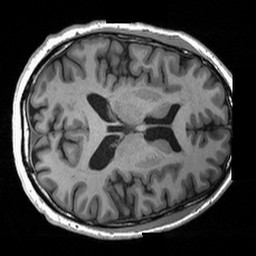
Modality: T1w
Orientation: axial
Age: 35
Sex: male
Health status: healthy
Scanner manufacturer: siemens
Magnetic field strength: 3 T
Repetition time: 2 s
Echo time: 0.00203 s